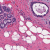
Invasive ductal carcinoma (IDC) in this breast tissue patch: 0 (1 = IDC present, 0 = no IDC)